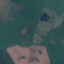
Land use / land cover class: Pasture